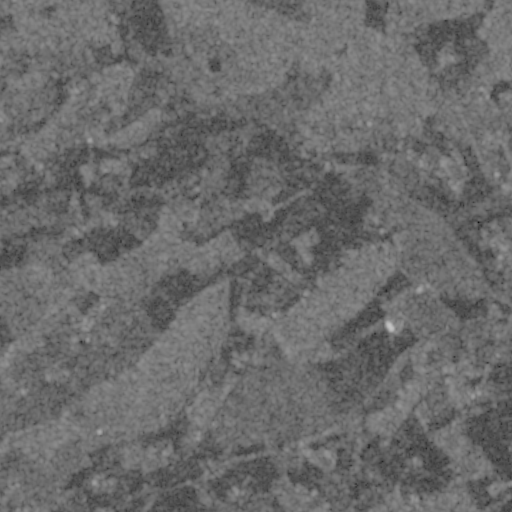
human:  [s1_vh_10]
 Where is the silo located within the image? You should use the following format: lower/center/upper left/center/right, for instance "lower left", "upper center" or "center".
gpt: The silo is located in the center right of the image.
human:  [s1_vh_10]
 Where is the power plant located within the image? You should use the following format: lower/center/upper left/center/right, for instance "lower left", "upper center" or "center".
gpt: There is no power plant in the image.

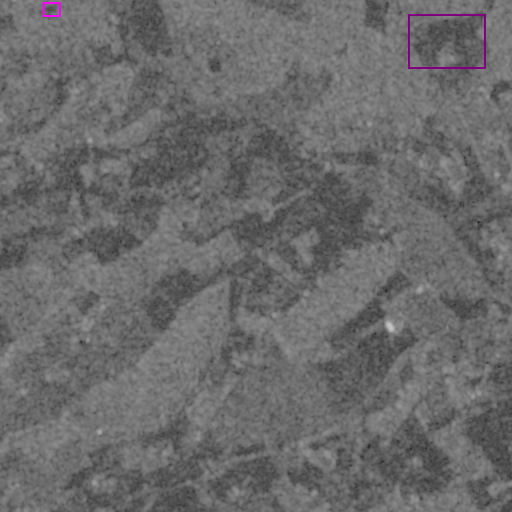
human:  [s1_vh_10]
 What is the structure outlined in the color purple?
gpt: The structure outlined in purple is a crop field.
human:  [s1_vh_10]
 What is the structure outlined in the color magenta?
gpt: The structure outlined in magenta is a park.
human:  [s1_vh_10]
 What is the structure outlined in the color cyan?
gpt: There is no cyan outline.